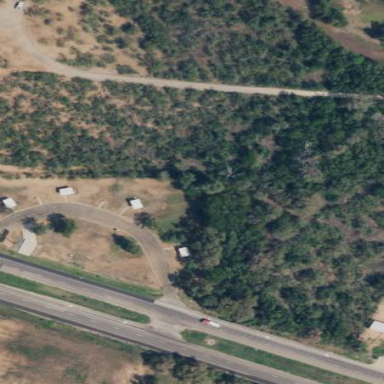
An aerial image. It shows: Rest area on the road with picnic tables.